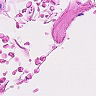
Metastatic tissue present: no